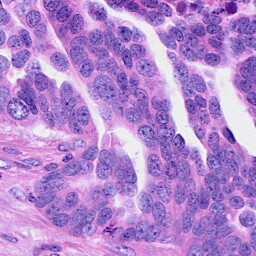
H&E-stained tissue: Ovarian